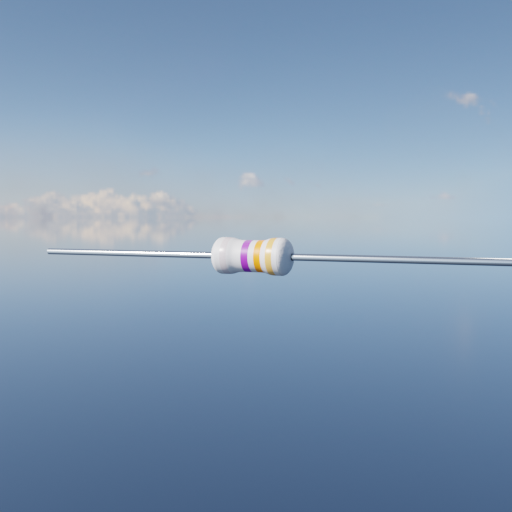
Resistor colour bands (in order): silver, violet, orange, gold